Question: I need it to look like a table so it looks similar to what the old program's report did. I finally figured out how to do columns, then I added lines between each field both horizontal and vertical. The first column formats with this correctly, but the second column only adds the line horizontally. See the screenshot:

Any help?
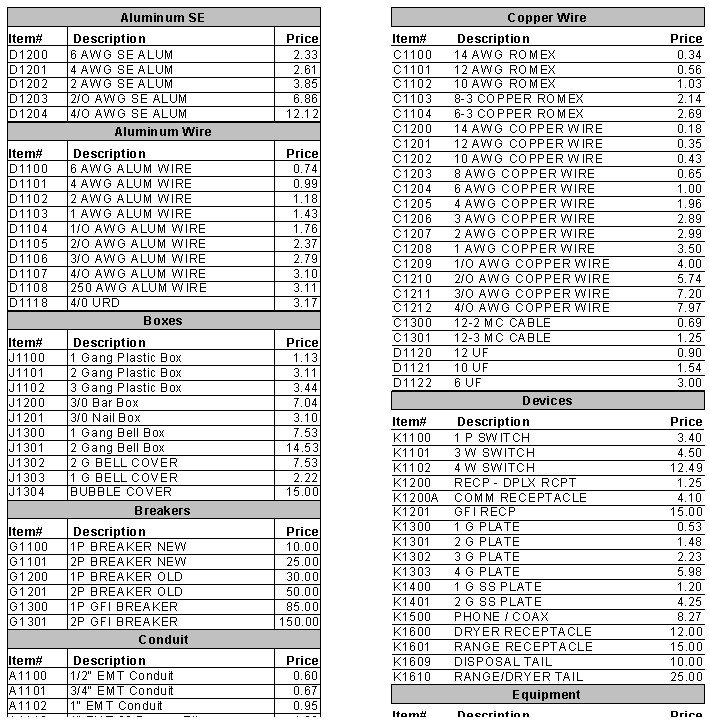
Answer: Personally, I prefer the new version. Less clutter. But if you want to add them, you can:
1. Put borders around your cells. This may cause some problems with overlap, but you can work around that by only putting borders around the Item and Price fields.
2. Use your line tool to draw 4 vertical lines in both the Detail and Report Header sections.